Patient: sex M, age 26
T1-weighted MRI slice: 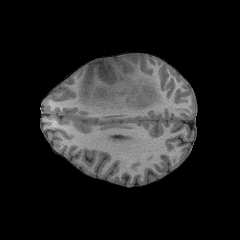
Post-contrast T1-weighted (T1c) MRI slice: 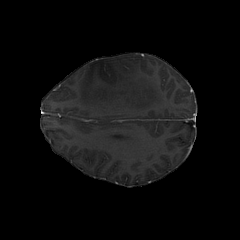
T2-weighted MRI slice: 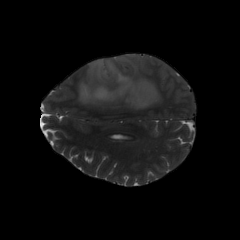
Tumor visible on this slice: yes
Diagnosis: Astrocytoma, IDH-mutant
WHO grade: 3